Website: apple
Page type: address-validator
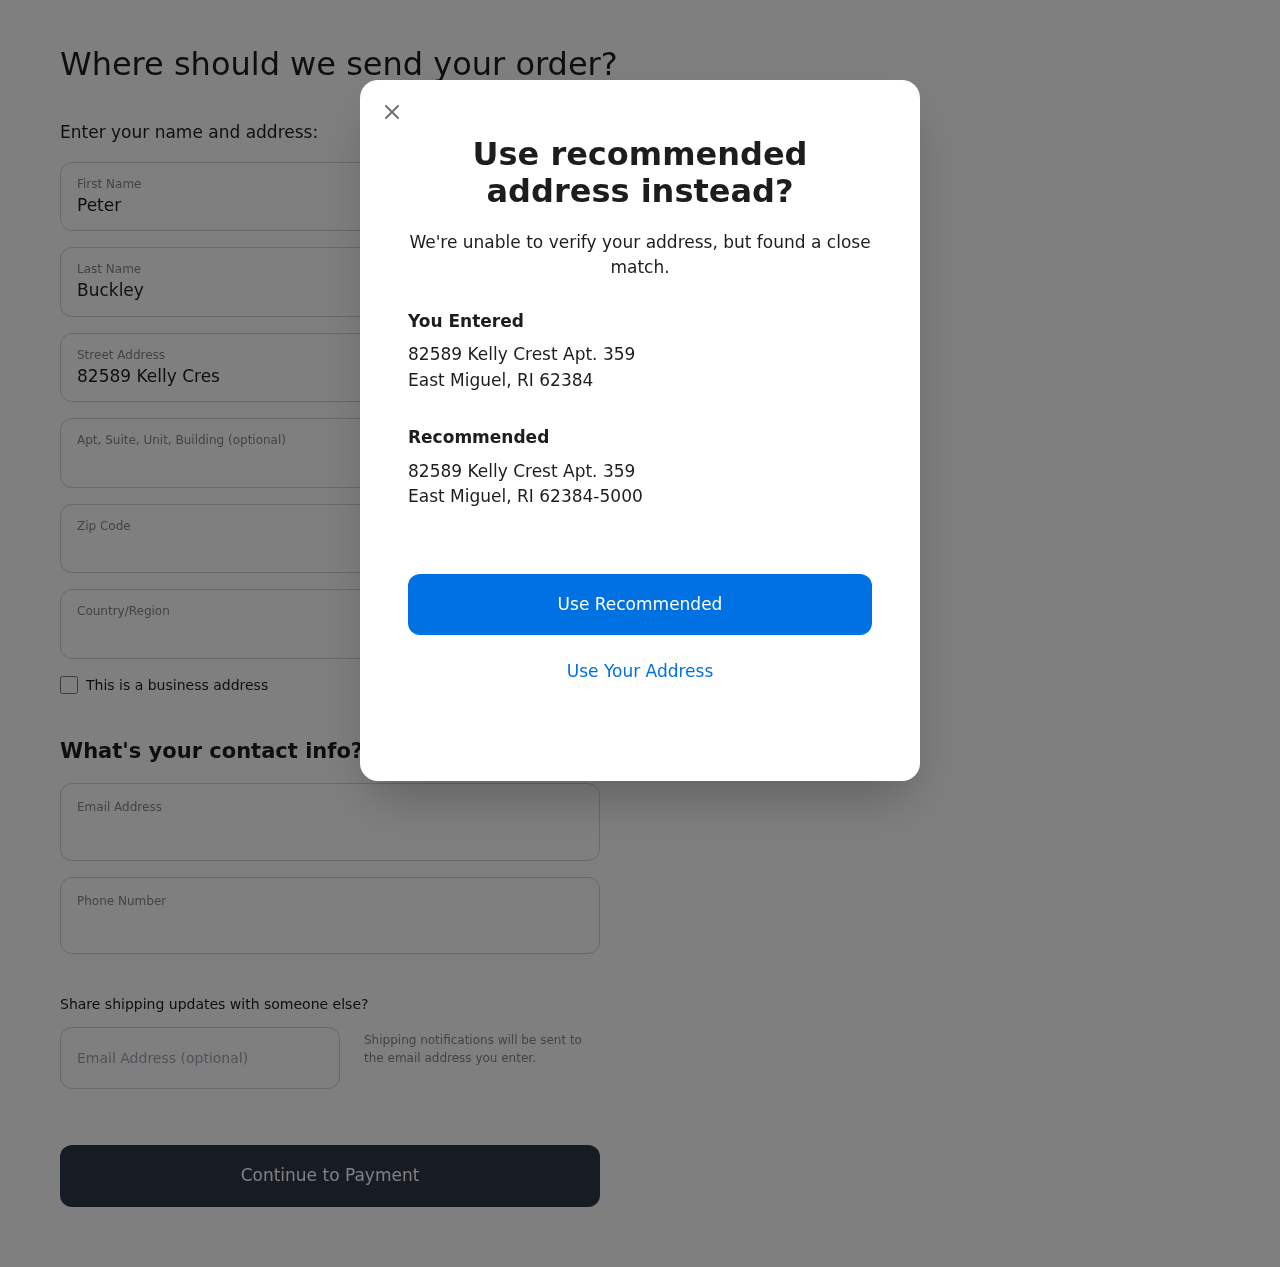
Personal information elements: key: PII_CITY
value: East Miguel
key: PII_COUNTRY
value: United States
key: PII_EMAIL
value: peter.buckley@yahoo.com
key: PII_FIRSTNAME
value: Peter
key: PII_GIFT_EMAIL
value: mdiaz@hotmail.com
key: PII_LASTNAME
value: Buckley
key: PII_PHONE
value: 6158384551
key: PII_POSTCODE
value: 62384
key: PII_POSTCODE_FULL
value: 62384-5000
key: PII_STATE_ABBR
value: RI
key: PII_STREET
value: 82589 Kelly Crest Apt. 359
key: PII_STREET2
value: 82589 Kelly Crest Apt. 359
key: PII_STREET2
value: Apt. 629
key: PII_CITY2
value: East Miguel
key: PII_STATE_ABBR2
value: RI